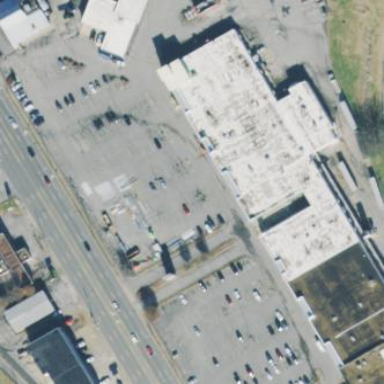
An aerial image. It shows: Retail area.